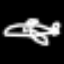
Label: airplane